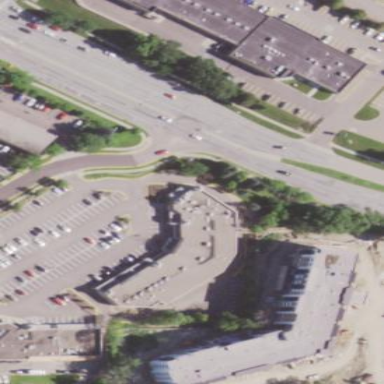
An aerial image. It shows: Retail building.